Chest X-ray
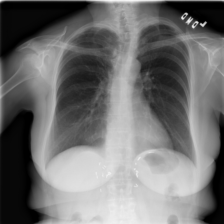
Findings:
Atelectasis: negative
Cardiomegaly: negative
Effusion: negative
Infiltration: negative
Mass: negative
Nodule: negative
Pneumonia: negative
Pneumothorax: negative
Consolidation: negative
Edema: negative
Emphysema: negative
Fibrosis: negative
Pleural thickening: positive
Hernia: negative